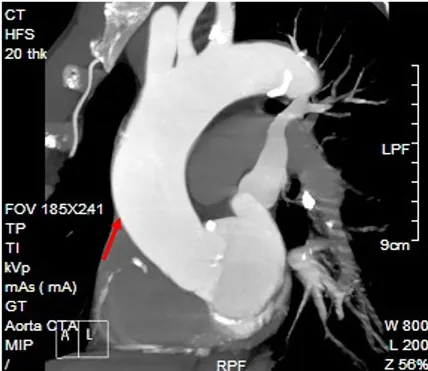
The patient's diagnostic imaging. (B) CT angiography indicated an unruptured abdominal aortic aneurysm (arrowhead).
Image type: radiology (ct)